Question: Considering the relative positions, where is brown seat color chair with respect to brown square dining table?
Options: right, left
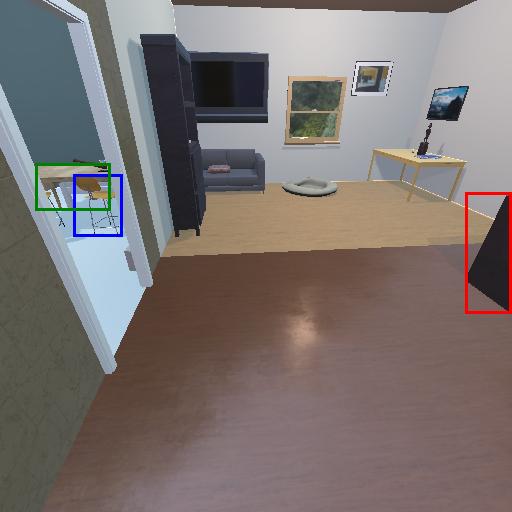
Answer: right